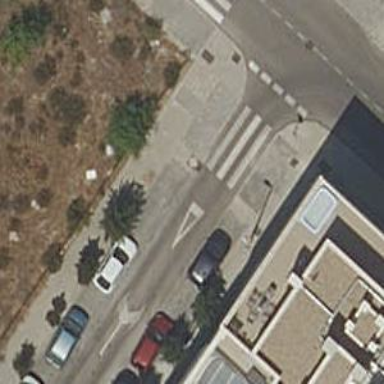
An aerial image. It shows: Zebra crossing on the road.